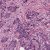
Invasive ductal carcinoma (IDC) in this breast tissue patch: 1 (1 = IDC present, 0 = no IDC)